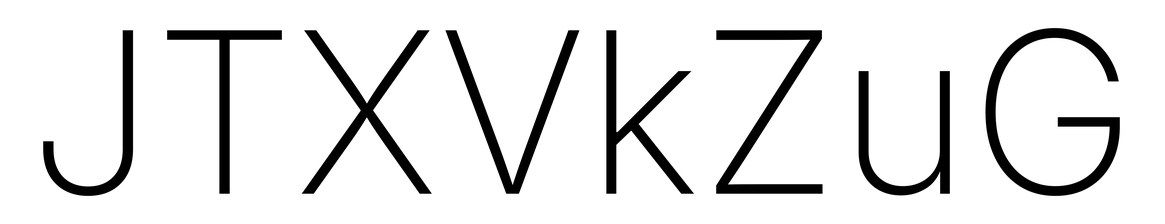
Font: Inter_ExtraLight